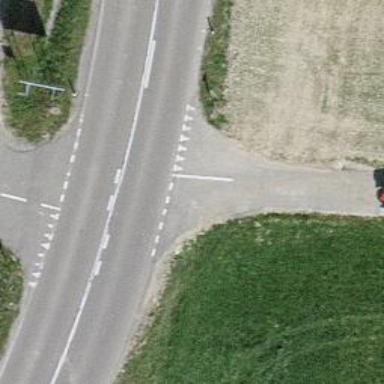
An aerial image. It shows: Road with "give way" sign.